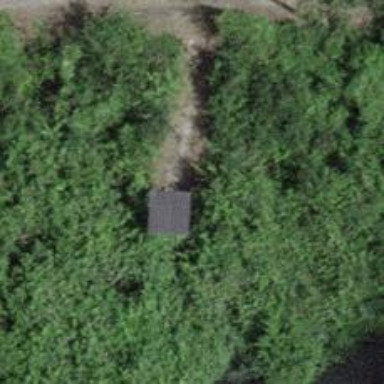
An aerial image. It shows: Bird hide located in leisure land area.